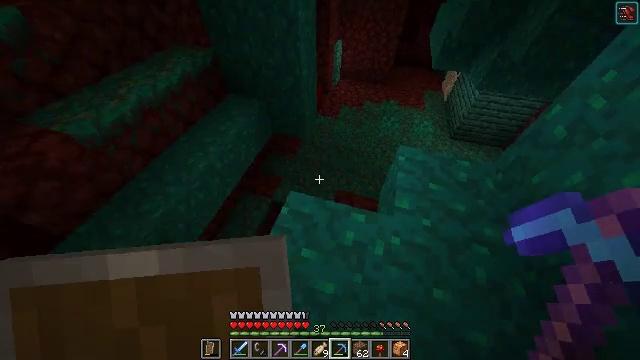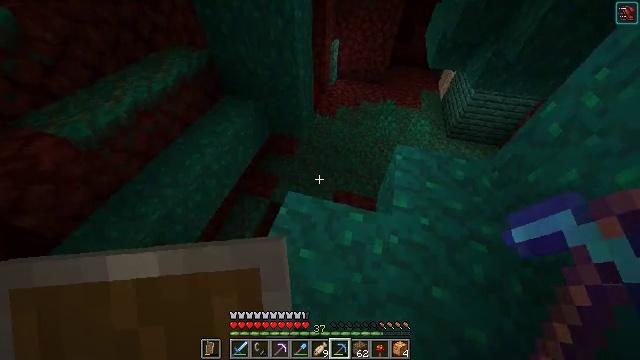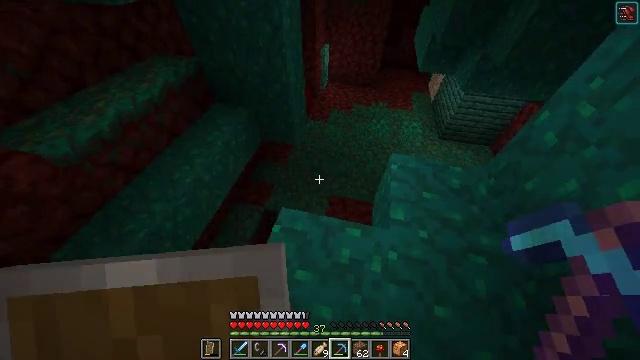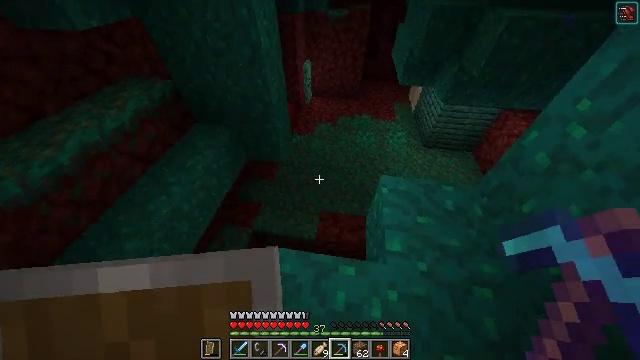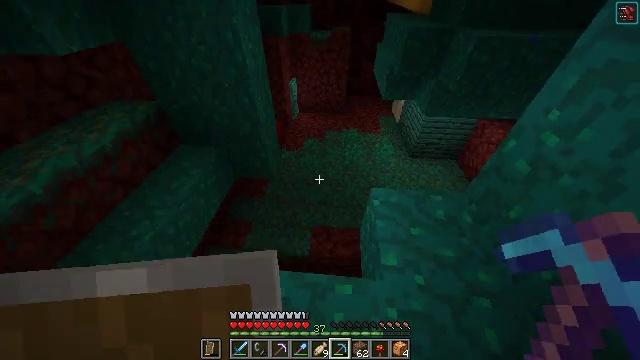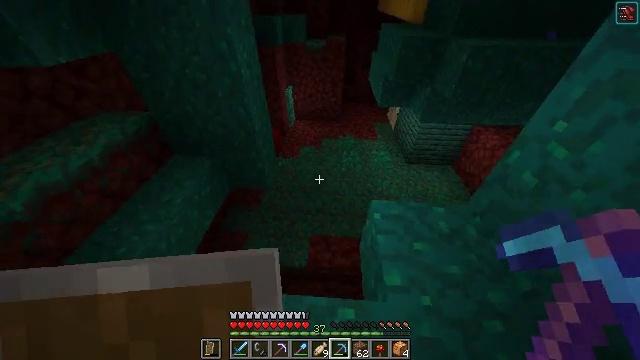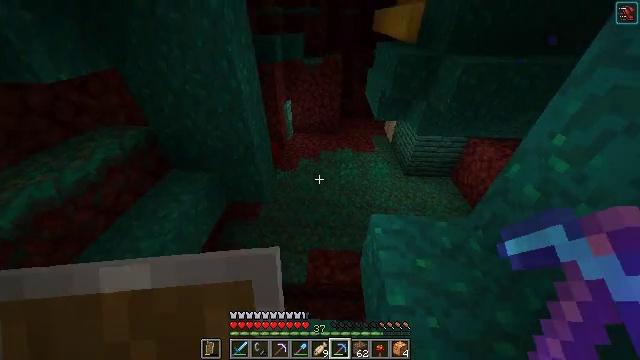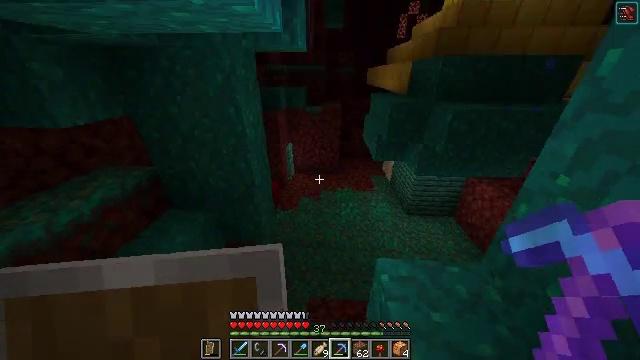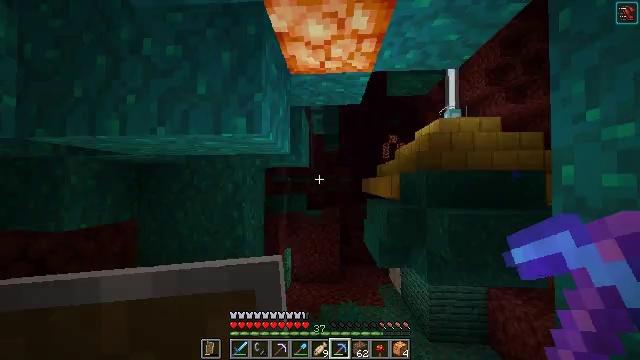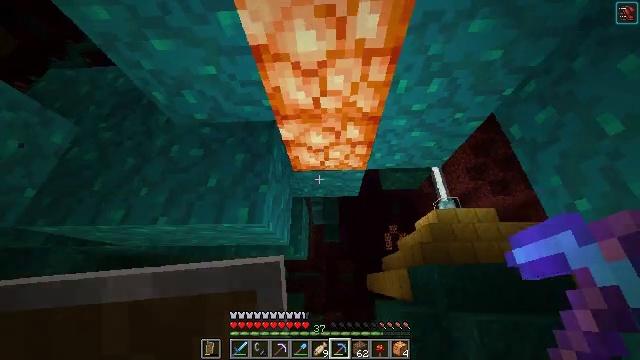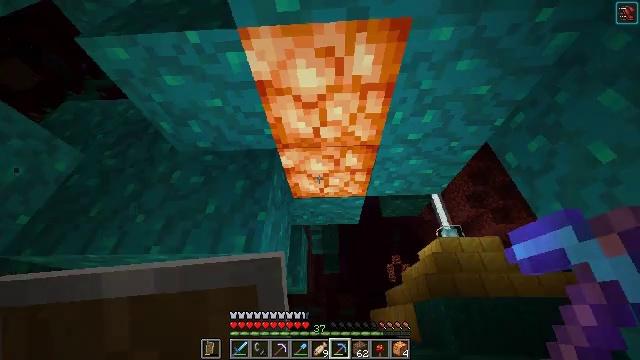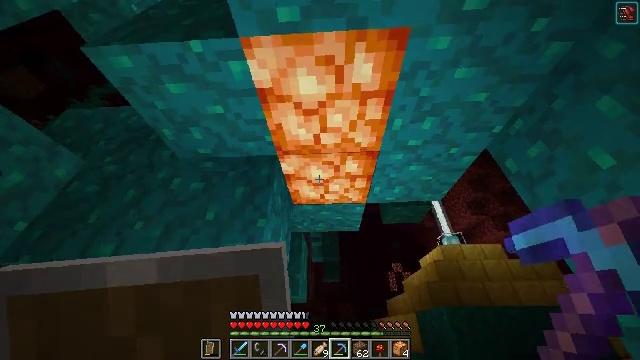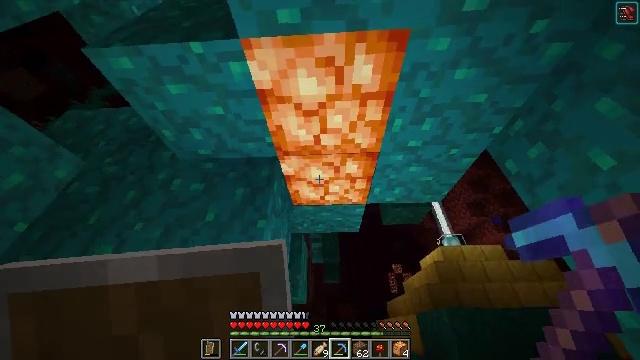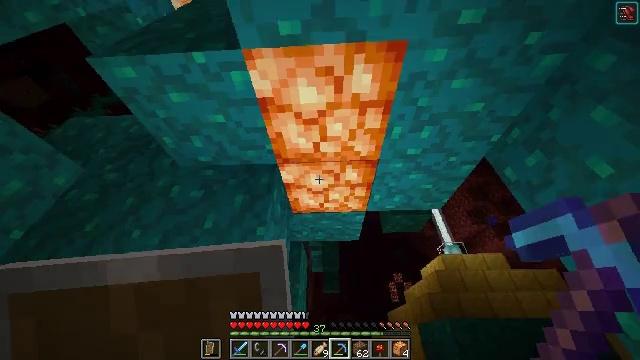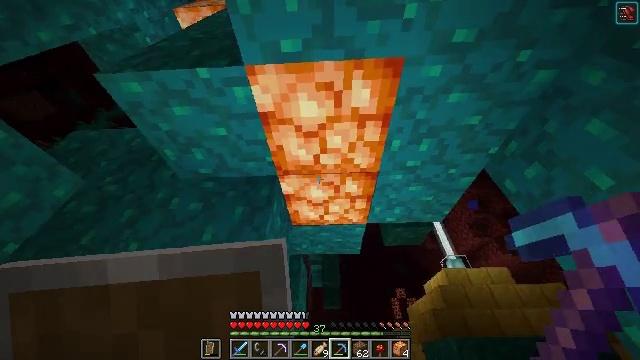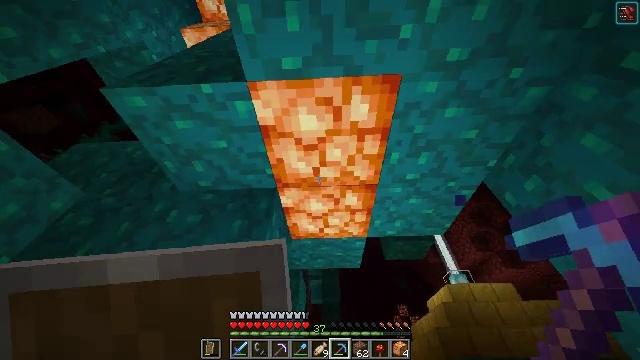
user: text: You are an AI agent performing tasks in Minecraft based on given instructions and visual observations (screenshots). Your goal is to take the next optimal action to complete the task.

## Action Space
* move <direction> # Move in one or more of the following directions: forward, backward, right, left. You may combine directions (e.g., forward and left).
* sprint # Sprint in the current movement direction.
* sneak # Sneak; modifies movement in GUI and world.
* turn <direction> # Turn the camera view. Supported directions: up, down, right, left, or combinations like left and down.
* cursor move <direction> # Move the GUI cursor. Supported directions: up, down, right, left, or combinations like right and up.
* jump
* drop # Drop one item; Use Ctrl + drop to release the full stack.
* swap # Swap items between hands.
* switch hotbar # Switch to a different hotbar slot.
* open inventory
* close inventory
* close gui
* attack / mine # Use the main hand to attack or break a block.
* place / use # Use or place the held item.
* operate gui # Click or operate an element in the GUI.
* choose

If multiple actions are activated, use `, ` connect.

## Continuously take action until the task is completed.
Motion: motion action
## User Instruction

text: Gather shroomlight from the nether.
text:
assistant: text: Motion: no_op
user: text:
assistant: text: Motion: move forward, turn right
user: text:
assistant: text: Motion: move forward, turn right and up
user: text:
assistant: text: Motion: turn right and up
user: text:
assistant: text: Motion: turn right and up
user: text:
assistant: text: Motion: turn up
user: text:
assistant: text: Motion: turn up
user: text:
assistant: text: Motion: turn up
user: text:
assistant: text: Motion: turn up
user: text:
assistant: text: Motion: turn up
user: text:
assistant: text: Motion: turn up
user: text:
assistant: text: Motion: no_op
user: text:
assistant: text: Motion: turn up
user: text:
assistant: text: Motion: turn up
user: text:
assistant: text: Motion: turn up
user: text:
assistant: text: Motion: turn up
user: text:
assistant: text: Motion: turn up
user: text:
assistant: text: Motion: attack / mine
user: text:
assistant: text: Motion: attack / mine
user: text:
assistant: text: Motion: turn left, attack / mine
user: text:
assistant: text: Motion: turn up, attack / mine
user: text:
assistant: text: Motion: attack / mine
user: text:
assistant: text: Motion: attack / mine
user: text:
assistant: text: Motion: turn left, attack / mine
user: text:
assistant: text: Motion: attack / mine
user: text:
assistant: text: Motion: turn down, attack / mine
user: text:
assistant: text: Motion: turn right, attack / mine
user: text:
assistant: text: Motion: attack / mine
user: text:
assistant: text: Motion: attack / mine
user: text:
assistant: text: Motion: attack / mine